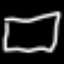
Label: square